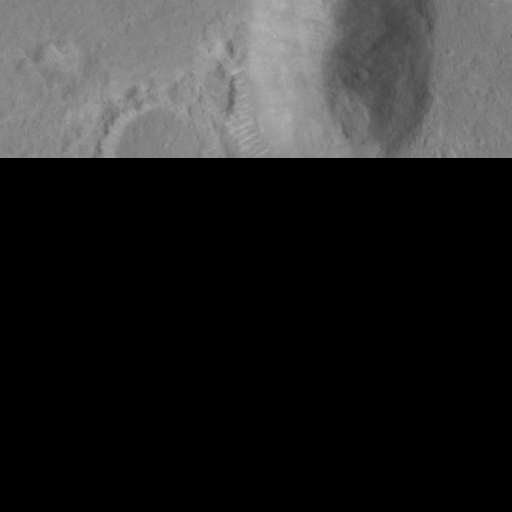
Classes present: Background, Cone